Question: I have the need to update a subdocument in Mongo, and this is how I did it. This screenshot shows what my documents look like. And the code below it shows how I updated Geddy's name and instrument.

Note: This approach was taken from <URL>:
'''
var update = Update.Set("Members.$.Instrument", "Keyboards").Set("Members.$.LastName", "Leex");
var collection = MongoDbHelper.Db.GetCollection<Band>("Bands");
collection.Update(Query.And(Query.EQ("Name", "Rush"), Query.EQ("Members.FirstName", "Geddy")), update);
'''
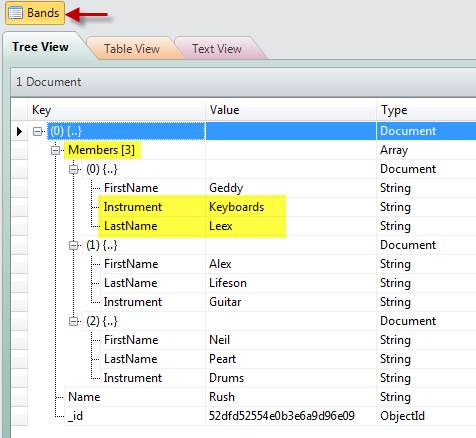
Answer: There is currently no support for writing queries or updates like this one (i.e. querying against individual subfields of arrays and using "$" in the update) using the typed builders.
The difficulty is coming up with expressions that compile without errors and yet express the desired intent correctly.
For example, the following might be a workable design, but using -1 as an index value is kind of hacky:
'''
var query = Query.And(
Query<Band>.EQ(b => b.Name == "Rush"),
Query<Band>.EQ(b => b.Members[-1].FirstName == "Geddy"));
var update = Update<Band>
.Set(b => b.Members[-1].Instrument, "Keyboards")
.Set(b => b.Members[-1].LastName, "Leex");
'''
Note: this is just a possible design for supporting "$" in typed builders. It is not actually implemented this way.
If you have any ideas for how a type safe version of this could be expressed you should create a JIRA ticket suggesting the feature.